Question: so i'm trying to implement a simple GUI program whereby the user types in the text field then when he presses enter, the text is appended to the text field but i'm getting this kind of output:

Here's my codes:
TextField.java:
'''
package activity1;
import javax.swing.JFrame;
import javax.swing.JTextArea;
import javax.swing.JTextField;
import javax.swing.JLabel;
import java.awt.event.ActionListener;
import java.awt.event.ActionEvent;
import javax.swing.JOptionPane;
import java.awt.FlowLayout;
public class TextField extends JFrame{
private JTextField text;
private JTextArea textArea;
public TextField()
{
super("Activity 1");
setLayout(new FlowLayout());
text = new JTextField(20);
add(text);
textArea = new JTextArea(5,20);
textArea.setEditable(false);
add(textArea);
TextFieldHandler handler = new TextFieldHandler();
text.addActionListener(handler);
}
private class TextFieldHandler implements ActionListener{
public void actionPerformed(ActionEvent event)
{
String line = text.getText();
textArea.append(text + "
");
//text.setText("");
}
}
}
'''
And my main TextFieldTEST.java:
'''
package activity1;
import javax.swing.JFrame;
import javax.swing.JOptionPane;
public class TextFieldTEST {
public static void main(String[] args) {
TextField myFrame = new TextField();
myFrame.setDefaultCloseOperation(JFrame.EXIT_ON_CLOSE);
myFrame.setSize(300,200);
myFrame.setVisible(true);
}
}
'''
Please help.
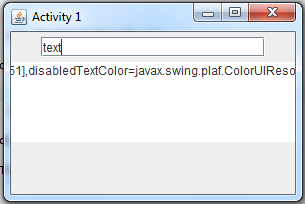
Answer: You're appending the JTextField not its content, and so you're seeing the result of calling 'toString()' on this JTextField object. The fix is small and simple:
Change:
'''
String line = text.getText();
textArea.append(text + "
"); // don't use text here
'''
to:
'''
String line = text.getText();
textArea.append(line + "
"); // notice the difference? using line here
'''
As a side recommendation:
- - 'pack()'-